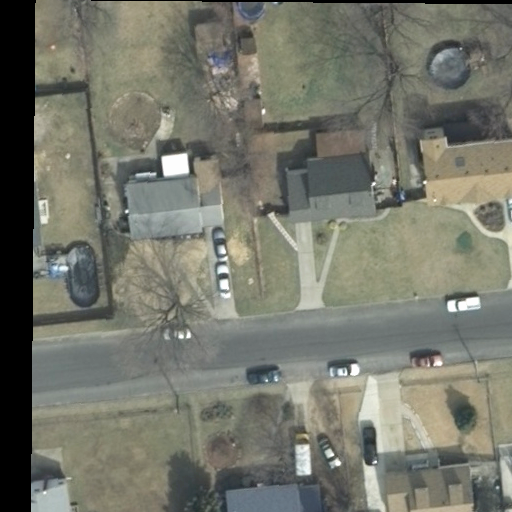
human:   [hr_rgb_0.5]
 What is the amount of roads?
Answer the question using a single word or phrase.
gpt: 1

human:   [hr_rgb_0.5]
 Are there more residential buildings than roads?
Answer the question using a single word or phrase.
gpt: yes

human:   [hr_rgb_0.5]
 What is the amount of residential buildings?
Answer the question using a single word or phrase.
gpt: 9

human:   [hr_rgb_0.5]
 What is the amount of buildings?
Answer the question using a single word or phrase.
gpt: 11

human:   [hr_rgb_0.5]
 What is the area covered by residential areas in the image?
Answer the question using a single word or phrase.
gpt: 10611m2

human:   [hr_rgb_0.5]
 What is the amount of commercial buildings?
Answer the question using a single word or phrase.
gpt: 0

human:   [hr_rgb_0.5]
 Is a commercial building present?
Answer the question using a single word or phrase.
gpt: no

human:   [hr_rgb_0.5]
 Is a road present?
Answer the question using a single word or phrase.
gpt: yes

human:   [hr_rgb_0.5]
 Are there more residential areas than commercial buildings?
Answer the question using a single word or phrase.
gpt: yes

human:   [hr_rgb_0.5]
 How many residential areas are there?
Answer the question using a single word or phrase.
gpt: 1

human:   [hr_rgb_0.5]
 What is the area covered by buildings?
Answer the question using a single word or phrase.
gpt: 1329m2

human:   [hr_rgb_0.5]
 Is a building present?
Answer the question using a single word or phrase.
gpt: yes

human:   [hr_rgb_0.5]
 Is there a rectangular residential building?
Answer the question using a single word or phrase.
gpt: yes

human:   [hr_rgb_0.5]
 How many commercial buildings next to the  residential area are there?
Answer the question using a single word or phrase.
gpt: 0

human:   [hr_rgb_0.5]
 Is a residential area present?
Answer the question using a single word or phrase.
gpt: yes

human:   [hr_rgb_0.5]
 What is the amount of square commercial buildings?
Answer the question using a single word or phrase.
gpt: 0

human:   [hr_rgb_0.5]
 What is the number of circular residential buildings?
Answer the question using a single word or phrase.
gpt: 0

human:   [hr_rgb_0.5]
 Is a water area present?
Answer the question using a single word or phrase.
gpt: no

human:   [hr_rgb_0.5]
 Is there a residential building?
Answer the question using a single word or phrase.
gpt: yes

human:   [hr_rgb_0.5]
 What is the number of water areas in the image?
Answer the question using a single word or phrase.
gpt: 0

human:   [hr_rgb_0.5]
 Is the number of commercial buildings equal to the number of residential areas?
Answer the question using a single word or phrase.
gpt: no

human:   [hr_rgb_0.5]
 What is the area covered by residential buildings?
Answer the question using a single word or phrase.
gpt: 1287m2

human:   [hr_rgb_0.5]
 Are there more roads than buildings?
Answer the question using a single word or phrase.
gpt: no

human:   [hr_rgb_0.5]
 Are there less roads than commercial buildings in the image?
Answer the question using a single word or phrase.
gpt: no

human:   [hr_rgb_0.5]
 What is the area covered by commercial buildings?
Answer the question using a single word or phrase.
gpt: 0m2

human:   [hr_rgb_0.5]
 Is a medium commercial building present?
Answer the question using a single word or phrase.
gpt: no

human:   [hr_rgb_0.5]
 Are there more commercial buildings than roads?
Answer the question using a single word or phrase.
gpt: no

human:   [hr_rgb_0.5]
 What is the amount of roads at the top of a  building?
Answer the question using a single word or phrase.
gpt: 1

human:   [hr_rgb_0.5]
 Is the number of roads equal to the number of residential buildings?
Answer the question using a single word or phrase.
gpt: no

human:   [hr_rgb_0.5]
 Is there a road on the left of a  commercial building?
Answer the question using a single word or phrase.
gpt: no

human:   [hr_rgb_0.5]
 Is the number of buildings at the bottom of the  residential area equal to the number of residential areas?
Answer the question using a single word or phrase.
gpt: no

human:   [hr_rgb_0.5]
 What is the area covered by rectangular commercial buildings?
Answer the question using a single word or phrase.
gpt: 0m2

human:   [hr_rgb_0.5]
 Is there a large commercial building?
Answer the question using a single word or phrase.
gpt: no

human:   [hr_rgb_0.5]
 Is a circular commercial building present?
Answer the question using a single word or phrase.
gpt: no

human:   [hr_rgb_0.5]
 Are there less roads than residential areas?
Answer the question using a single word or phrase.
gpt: no

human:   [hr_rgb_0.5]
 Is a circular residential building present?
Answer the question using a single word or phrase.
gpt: no

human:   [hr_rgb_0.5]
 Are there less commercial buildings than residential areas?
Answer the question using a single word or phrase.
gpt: yes

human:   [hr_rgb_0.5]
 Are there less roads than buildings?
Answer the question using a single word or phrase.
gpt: yes

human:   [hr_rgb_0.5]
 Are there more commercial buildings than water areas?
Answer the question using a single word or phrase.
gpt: no

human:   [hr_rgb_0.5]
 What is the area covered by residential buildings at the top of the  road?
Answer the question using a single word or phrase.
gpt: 972m2

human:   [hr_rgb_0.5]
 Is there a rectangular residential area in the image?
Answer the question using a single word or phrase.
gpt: yes

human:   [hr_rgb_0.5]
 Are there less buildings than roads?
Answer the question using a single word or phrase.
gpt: no

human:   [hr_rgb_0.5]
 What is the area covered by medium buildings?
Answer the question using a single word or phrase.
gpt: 1111m2

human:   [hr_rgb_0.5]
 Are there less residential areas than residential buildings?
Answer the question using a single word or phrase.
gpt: yes

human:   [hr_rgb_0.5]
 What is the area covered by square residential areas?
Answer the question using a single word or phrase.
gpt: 0m2

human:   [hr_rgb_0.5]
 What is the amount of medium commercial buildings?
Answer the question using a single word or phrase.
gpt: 0

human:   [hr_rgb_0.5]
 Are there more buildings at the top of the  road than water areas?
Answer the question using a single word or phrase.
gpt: yes

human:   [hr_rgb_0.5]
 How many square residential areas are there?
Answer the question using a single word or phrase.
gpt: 0

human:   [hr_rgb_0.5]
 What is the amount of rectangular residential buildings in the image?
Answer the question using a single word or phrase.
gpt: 5

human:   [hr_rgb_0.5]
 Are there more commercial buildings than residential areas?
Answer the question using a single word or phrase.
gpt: no

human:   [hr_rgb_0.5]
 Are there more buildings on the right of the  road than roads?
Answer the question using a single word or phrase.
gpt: yes

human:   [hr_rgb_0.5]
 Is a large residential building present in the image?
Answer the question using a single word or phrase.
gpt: no

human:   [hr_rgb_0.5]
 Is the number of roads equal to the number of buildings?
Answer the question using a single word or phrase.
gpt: no

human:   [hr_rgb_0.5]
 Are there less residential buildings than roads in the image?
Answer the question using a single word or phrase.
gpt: no

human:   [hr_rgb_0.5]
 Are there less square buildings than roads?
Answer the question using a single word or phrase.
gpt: yes

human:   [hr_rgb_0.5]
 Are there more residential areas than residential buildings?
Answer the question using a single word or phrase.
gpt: no

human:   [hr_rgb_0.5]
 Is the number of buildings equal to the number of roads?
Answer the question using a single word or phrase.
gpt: no

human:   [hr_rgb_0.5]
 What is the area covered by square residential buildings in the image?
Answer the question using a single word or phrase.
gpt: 0m2

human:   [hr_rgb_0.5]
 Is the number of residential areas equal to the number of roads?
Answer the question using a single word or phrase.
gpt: yes

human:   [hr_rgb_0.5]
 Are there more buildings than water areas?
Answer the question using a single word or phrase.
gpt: yes

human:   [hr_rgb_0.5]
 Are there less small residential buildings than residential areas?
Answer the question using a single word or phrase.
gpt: no

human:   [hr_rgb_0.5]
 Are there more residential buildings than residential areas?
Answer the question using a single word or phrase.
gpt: yes

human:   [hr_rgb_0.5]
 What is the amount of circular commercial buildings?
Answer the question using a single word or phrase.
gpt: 0

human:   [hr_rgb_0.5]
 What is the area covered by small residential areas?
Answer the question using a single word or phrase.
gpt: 0m2